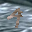
Label: 4